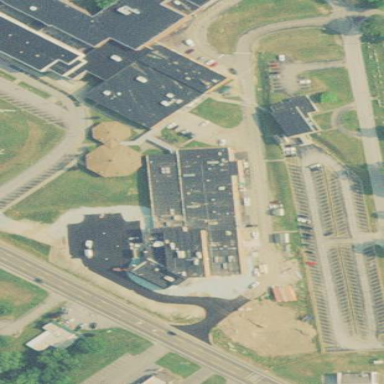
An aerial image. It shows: School building.